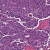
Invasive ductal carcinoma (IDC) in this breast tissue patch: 1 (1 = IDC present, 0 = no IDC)